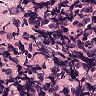
Metastatic tissue present: no